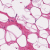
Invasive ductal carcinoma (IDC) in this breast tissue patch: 0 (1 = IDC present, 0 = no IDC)